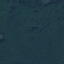
Label: Forest